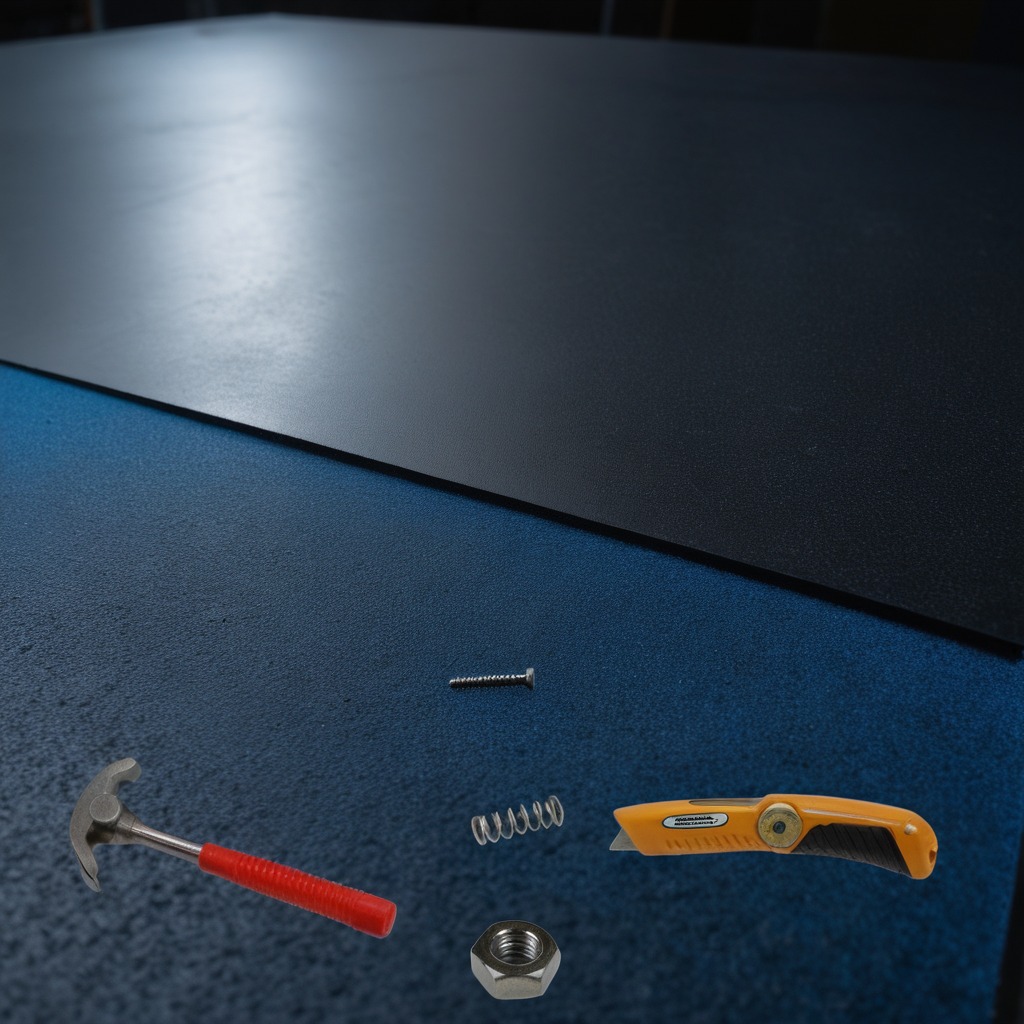
A hammer, a metal nut, a coiled metal spring, and a utility knife are lying on the clean granite tabletop inside a workshop at night.